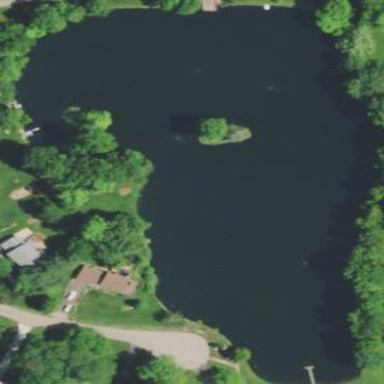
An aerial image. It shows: Beautiful lake surrounded by nature.